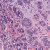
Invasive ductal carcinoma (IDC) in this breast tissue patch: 1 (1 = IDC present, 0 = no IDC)